Aerial crown-view tile of a tropical tree (Barro Colorado Island, Panama), acquired 20250915:
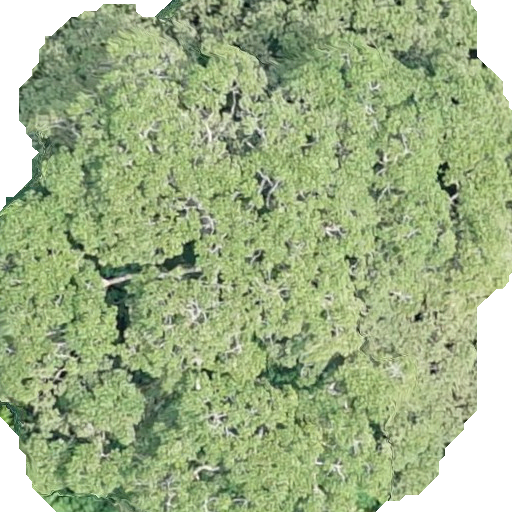
Species: Sterculia apetala
GBIF accepted scientific name: Sterculia apetala
Crown area: 397.116 m²